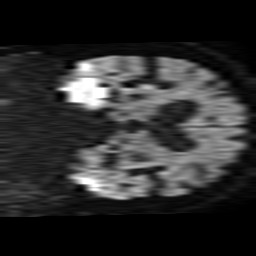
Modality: TRACE
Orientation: coronal
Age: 79
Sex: male
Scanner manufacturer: philips
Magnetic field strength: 1.5 T
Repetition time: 3.644 s
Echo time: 0.09257 s